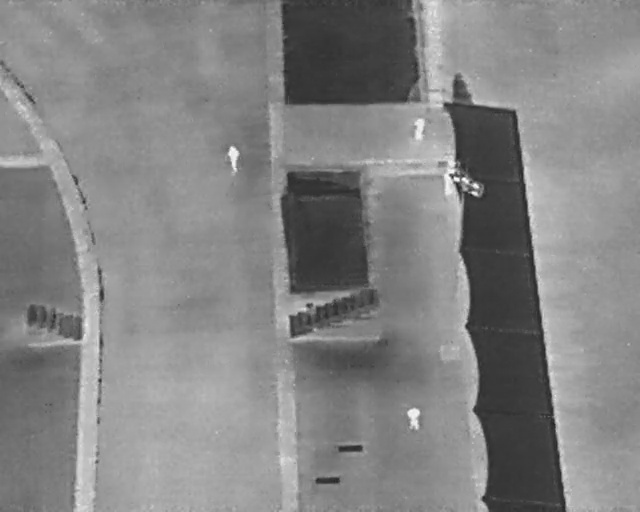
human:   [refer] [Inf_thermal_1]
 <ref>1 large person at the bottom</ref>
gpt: <box>[[62, 80, 66, 83, 177]]</box>

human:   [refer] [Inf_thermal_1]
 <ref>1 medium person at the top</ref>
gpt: <box>[[63, 23, 67, 26, 2]]</box>